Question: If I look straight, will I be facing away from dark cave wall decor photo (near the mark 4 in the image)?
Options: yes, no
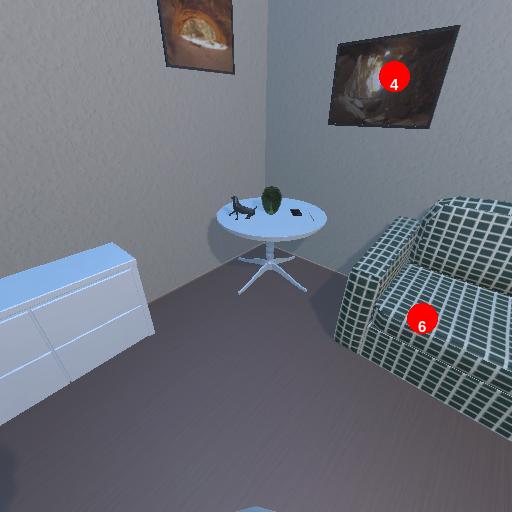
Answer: yes